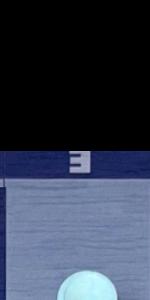
Label: Empty